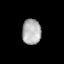
Tissue: lung
Cell type: Epithelial cells
Senescence score: 0.1014
Nuclear area (px): 472
Mean DAPI intensity: 176.091